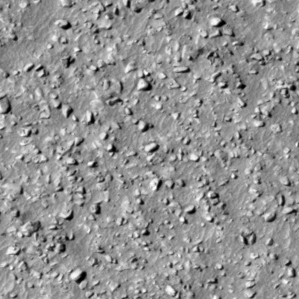
Label: non_frost